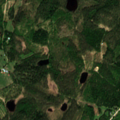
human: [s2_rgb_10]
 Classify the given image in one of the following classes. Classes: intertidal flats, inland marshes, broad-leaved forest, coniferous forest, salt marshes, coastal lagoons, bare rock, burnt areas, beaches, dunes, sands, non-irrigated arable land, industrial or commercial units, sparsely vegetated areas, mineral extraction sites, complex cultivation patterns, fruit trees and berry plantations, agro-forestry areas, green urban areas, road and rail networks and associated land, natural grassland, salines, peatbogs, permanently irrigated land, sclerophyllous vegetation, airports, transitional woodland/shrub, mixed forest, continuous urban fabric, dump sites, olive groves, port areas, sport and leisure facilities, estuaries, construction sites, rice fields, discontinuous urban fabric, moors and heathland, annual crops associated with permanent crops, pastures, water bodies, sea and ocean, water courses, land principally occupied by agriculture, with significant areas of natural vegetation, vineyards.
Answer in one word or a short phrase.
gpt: coniferous forest, mixed forest, water bodies